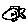
Label: fish